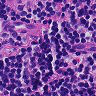
Metastatic tissue present: no